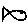
Label: fish